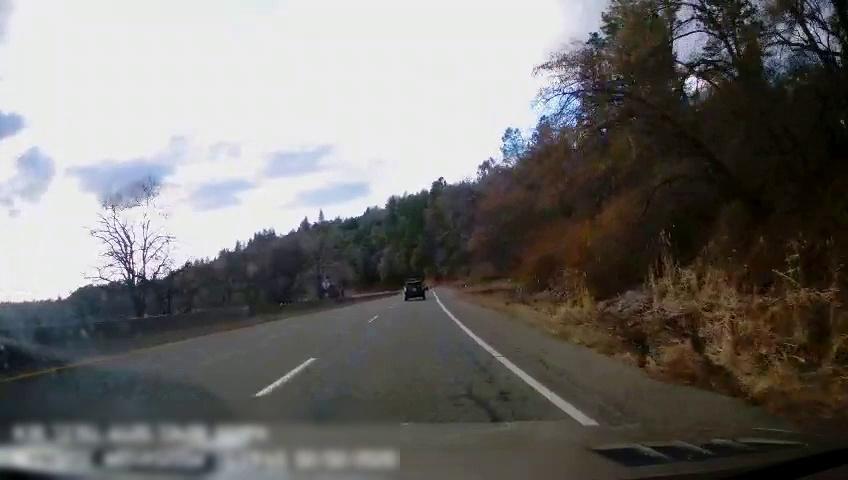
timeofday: Day
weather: Cloudy
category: Drivable Space
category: Vehicles | SUV
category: Lanes | Alternate Lane
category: Lanes | Current Lane
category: Lanes | Current Lane
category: Traffic | Signs